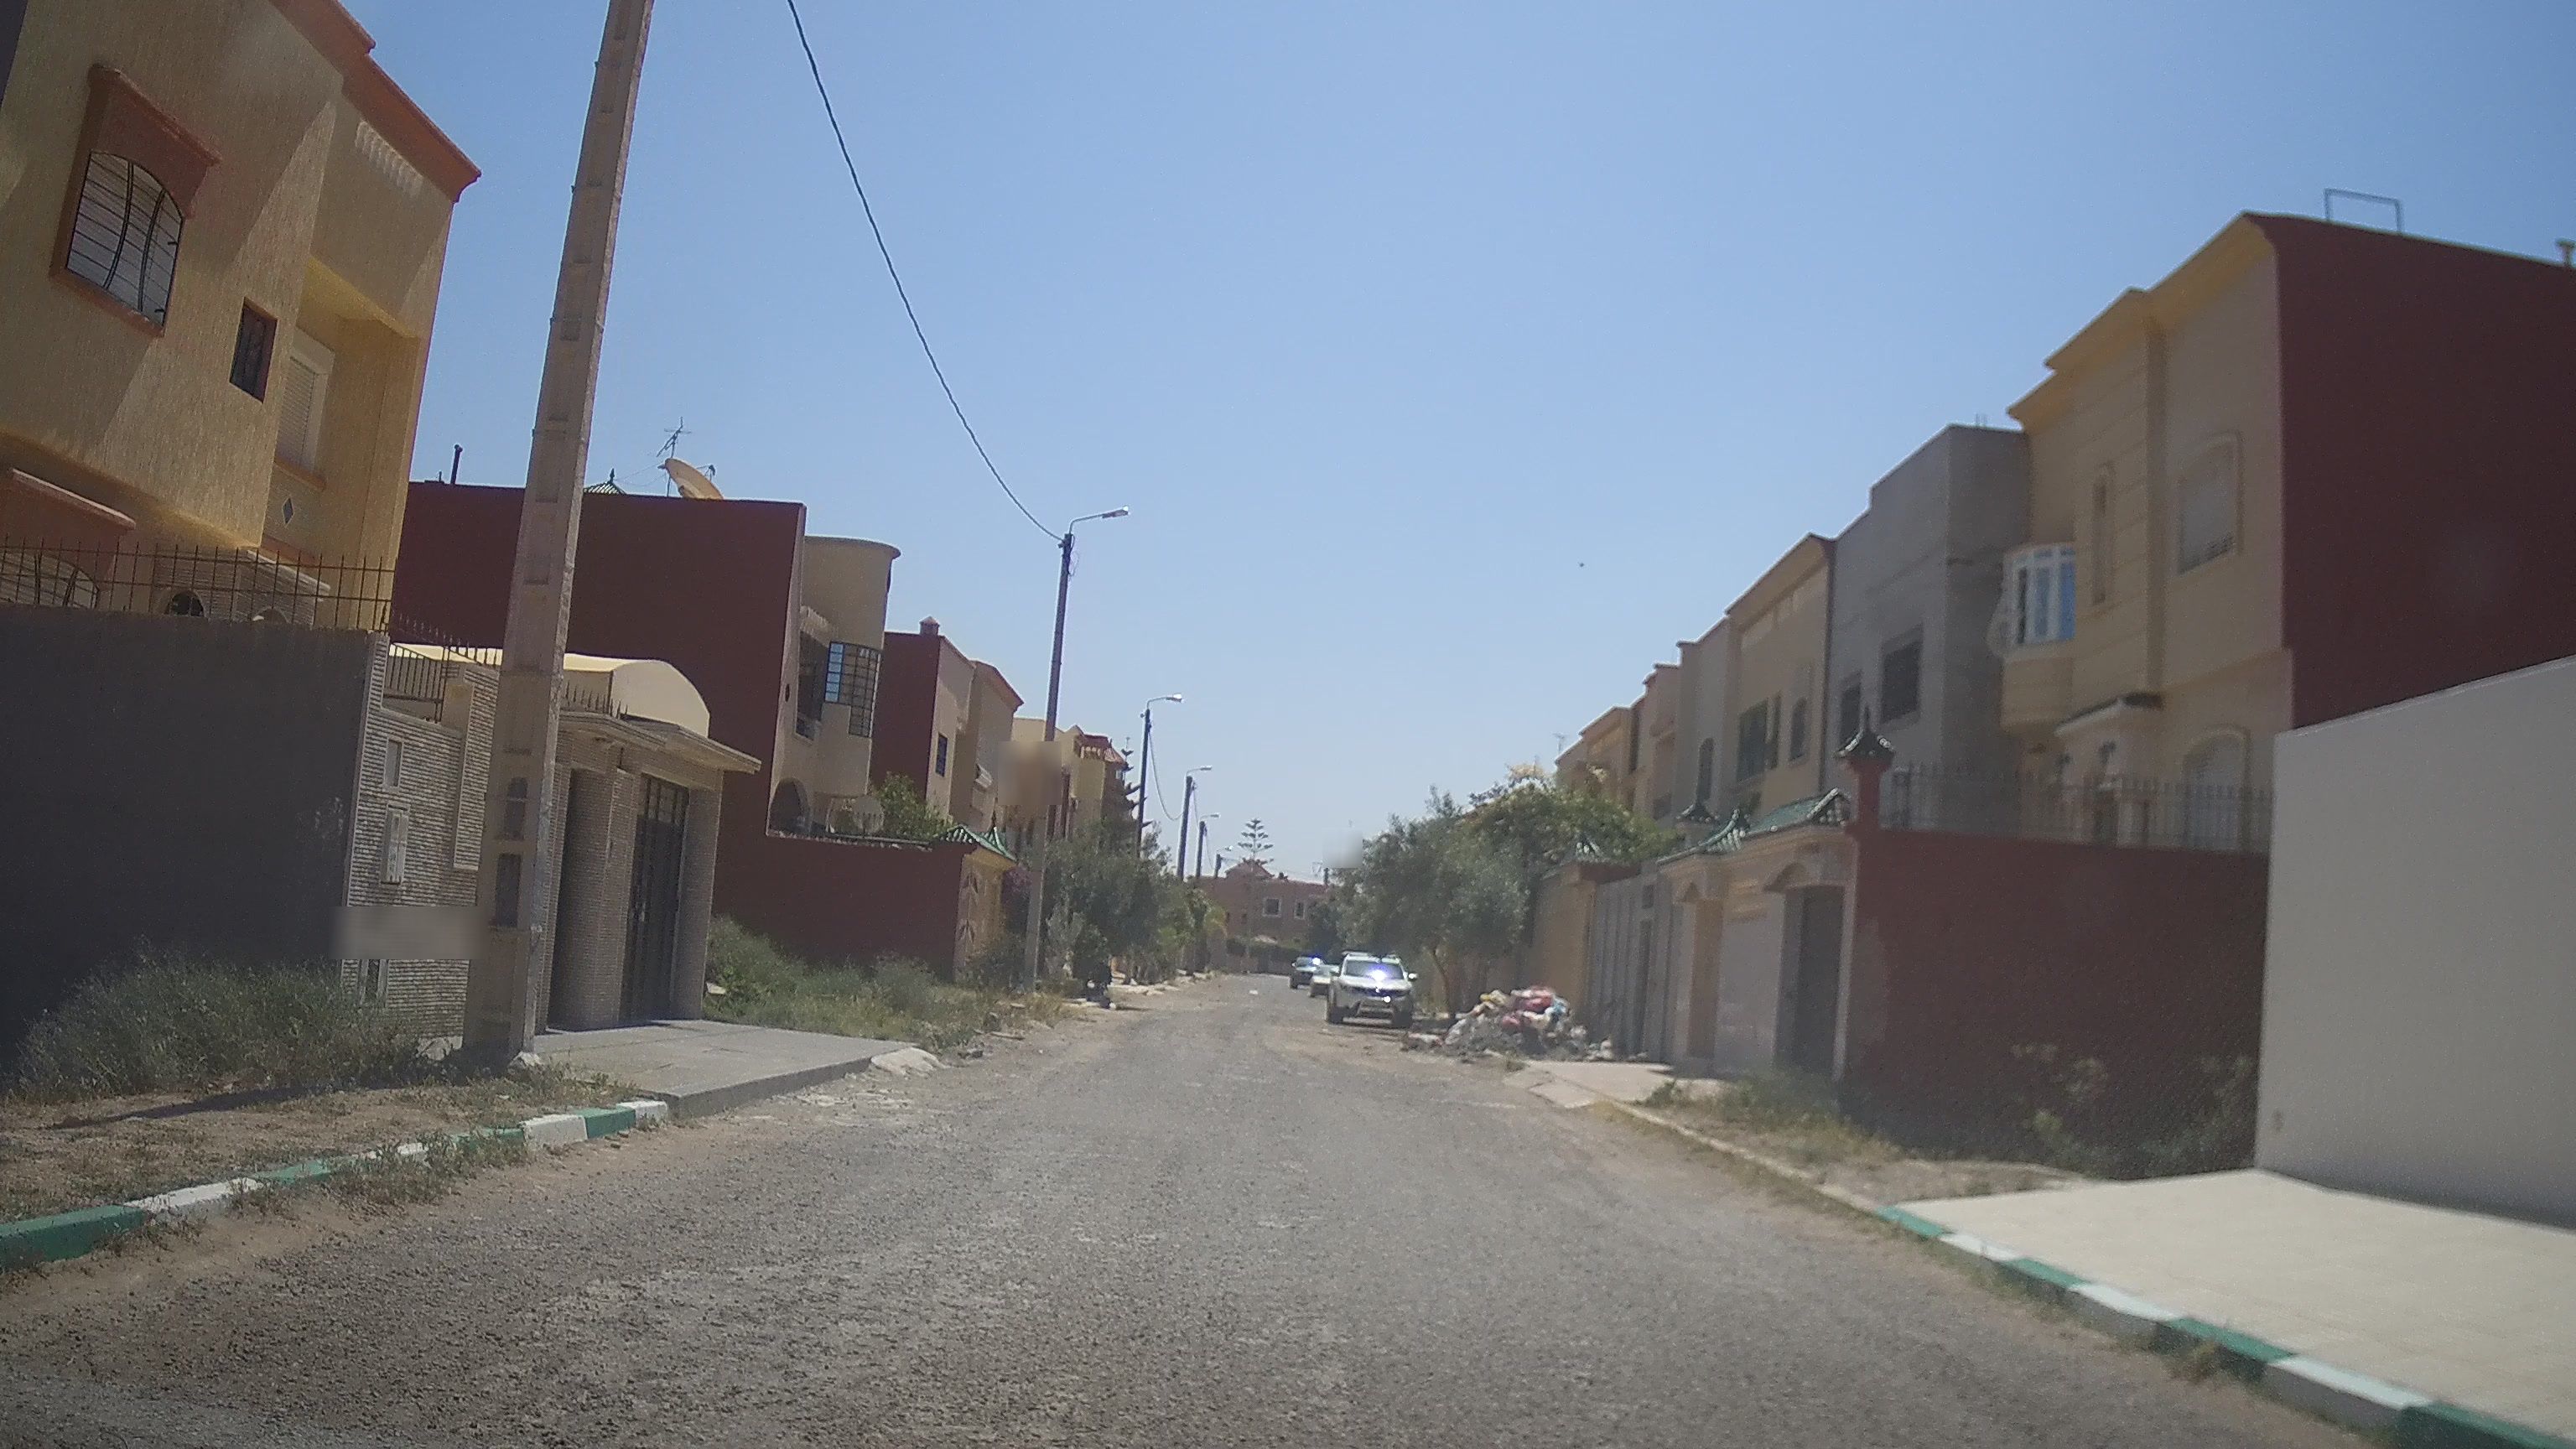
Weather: clear
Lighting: day
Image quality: good
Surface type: driving surface
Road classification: residential, track
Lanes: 2.0
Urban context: urban centre
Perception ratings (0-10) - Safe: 3.13, Lively: 3.53, Beautiful: 4.46, Boring: 5.65, Depressing: 8.11, Wealthy: 1.23